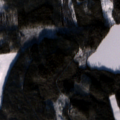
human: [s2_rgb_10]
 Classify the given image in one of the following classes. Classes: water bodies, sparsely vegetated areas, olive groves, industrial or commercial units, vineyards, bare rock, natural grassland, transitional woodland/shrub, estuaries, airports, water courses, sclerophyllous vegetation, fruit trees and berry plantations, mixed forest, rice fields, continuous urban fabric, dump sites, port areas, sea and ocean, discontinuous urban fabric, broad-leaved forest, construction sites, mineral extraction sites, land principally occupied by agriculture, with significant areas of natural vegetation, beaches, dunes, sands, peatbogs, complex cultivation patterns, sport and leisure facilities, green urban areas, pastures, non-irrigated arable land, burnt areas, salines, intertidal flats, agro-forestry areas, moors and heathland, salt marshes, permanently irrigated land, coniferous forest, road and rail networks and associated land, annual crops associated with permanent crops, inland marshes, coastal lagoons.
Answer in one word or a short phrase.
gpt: non-irrigated arable land, coniferous forest, mixed forest, transitional woodland/shrub, water bodies